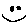
Label: smiley face